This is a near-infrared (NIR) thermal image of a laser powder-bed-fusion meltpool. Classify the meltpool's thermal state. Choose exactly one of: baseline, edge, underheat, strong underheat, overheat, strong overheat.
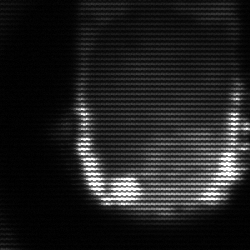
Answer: baseline